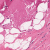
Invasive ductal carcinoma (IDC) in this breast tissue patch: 0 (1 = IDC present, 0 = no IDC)